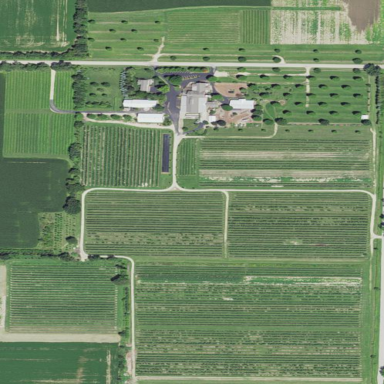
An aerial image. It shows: Farm.